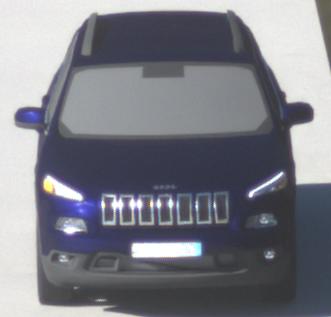
Make: Jeep
Model: Cherokee 3.2 V6 Pentastar
Detailed model: Cherokee (KL)
Model produced from: 2014/07
Model produced until: 2015/07
Doors: 5
Color: blue
Road condition: dry road
Daytime: morning or afternoon
Contrast: high contrast